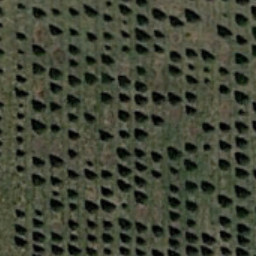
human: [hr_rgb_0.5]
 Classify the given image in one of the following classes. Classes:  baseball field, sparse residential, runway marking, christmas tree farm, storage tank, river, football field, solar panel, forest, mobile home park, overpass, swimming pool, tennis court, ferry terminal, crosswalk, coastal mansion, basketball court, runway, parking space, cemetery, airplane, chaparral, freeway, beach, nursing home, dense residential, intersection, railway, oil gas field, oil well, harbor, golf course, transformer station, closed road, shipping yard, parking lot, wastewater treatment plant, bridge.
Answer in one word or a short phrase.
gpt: christmas tree farm